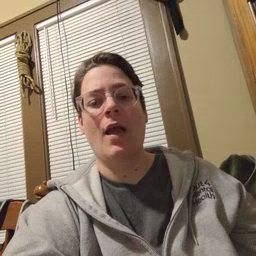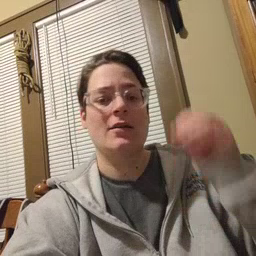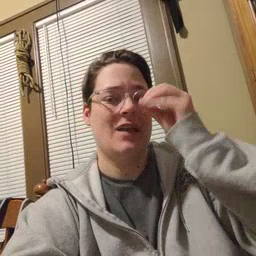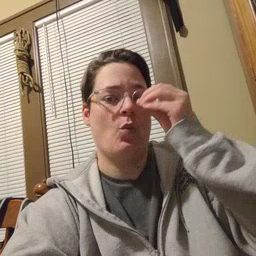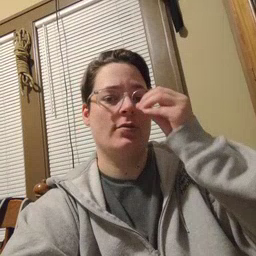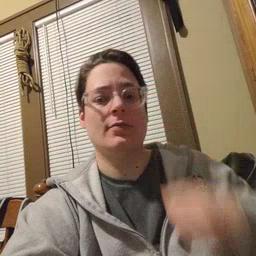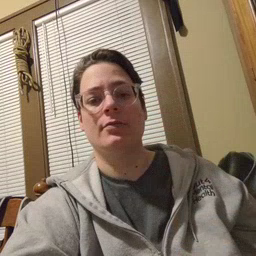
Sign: owl